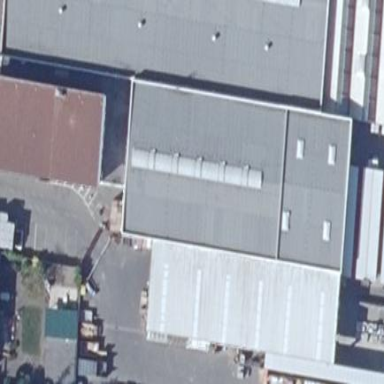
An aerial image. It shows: Commercial building.